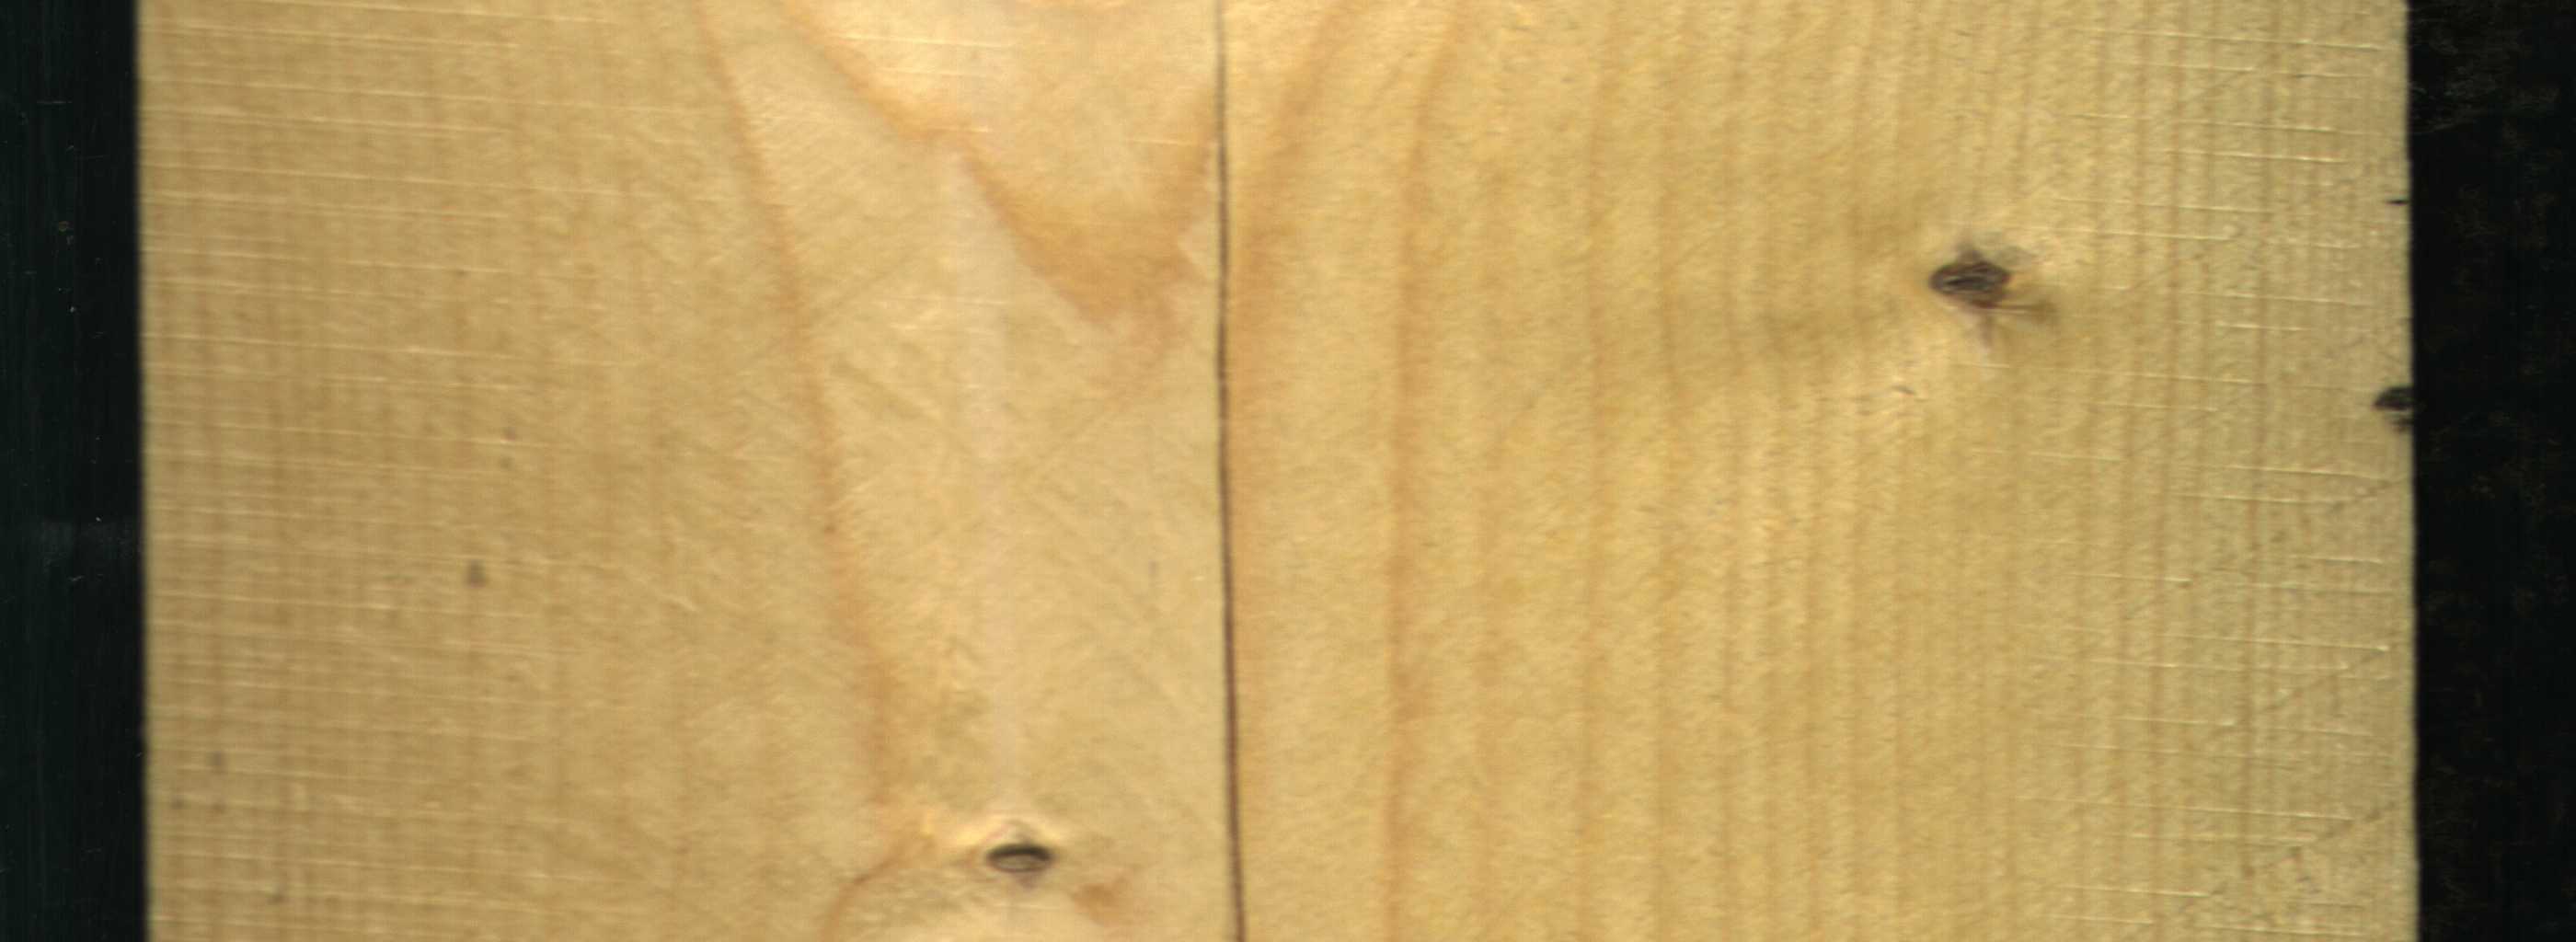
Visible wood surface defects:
Crack
Dead_Knot
Live_Knot